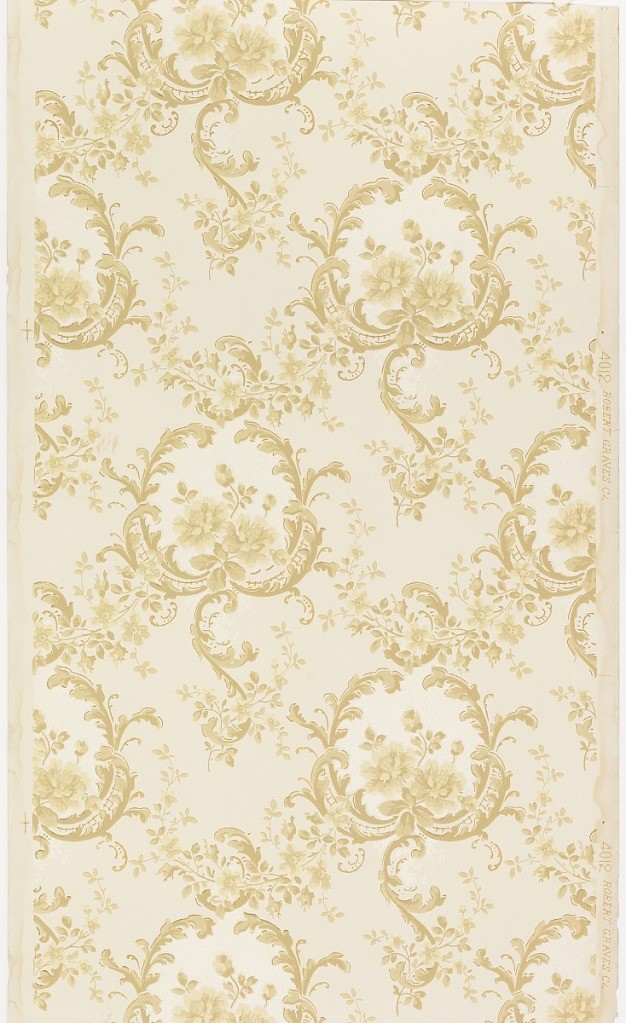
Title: Sidewall
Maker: Robert Graves Co., New York, New York
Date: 1905–1915
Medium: Machine-printed paper, liquid mica
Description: Floral bouquet enclosed within a foliate scroll medallion, trellis fill near bottom. Medallions are arranged in diagonal format. Printed in white mica and tan on lighter tan ground.